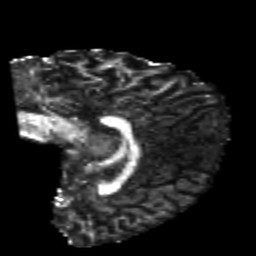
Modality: FA
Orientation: sagittal
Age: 19
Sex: male
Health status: healthy
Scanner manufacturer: philips
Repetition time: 7.385 s
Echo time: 0.08599 s